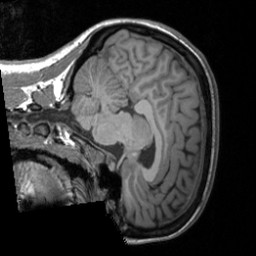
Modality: T1w
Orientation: sagittal
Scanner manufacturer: siemens
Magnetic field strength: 3 T
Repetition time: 1.9 s
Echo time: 0.00226 s